Question: Hi i will like to create an eraser animation or core graphic that looks like rubbing away the current content and add in a new content on a uibutton when i tapped on the view or button.
is it tough to do it ?, any tutorial or web link to show how to do it ?

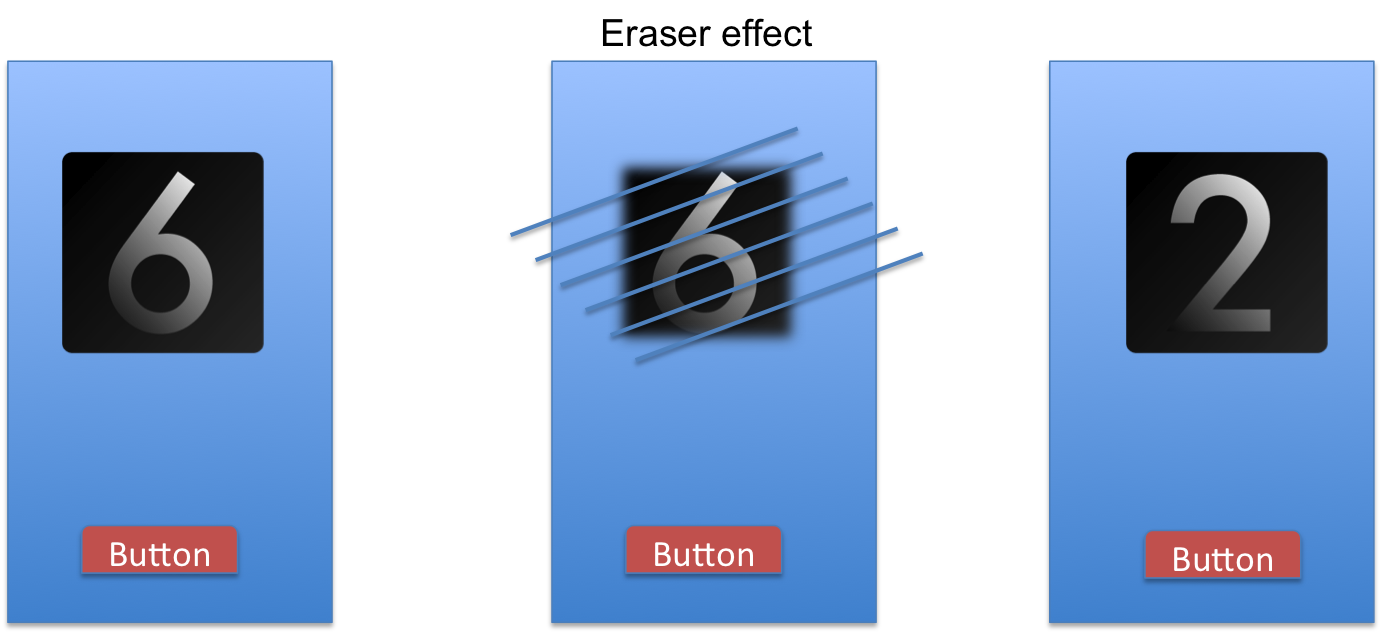
Answer: Hi, we can use this eraser functionality with core animation in our app like below:
'''
CGPoint currentPoint = [touch locationInView:imgBlankView];
UIGraphicsBeginImageContext(self.view.frame.size);
[imgBlankView.image drawInRect:CGRectMake(0, 0, self.view.frame.size.width, imgBlankView.frame.size.height)];
CGContextSetLineCap(UIGraphicsGetCurrentContext(), kCGLineCapRound);
CGContextSetLineWidth(UIGraphicsGetCurrentContext(),lineWidth);
CGContextSetBlendMode(UIGraphicsGetCurrentContext(), kCGBlendModeClear);
CGContextSetRGBStrokeColor(UIGraphicsGetCurrentContext(), red, green, blue, 1.0);
CGContextBeginPath(UIGraphicsGetCurrentContext());
CGContextSetShouldAntialias(UIGraphicsGetCurrentContext(), YES);
CGContextMoveToPoint(UIGraphicsGetCurrentContext(), lastPoint1.x, lastPoint1.y);
CGContextAddLineToPoint(UIGraphicsGetCurrentContext(), currentPoint.x, currentPoint.y);
CGContextStrokePath(UIGraphicsGetCurrentContext());
imgBlankView.image = UIGraphicsGetImageFromCurrentImageContext();
UIGraphicsEndImageContext();
lastPoint1 = currentPoint;
'''
Use this code for erase the drowning which you draw with the core animation like circle ,rectangle or any CALayer like drowning with this code.
Put this code in your touch move method and as per user touches on the view it erase that on with this code enjoy erasing functionality with this code.